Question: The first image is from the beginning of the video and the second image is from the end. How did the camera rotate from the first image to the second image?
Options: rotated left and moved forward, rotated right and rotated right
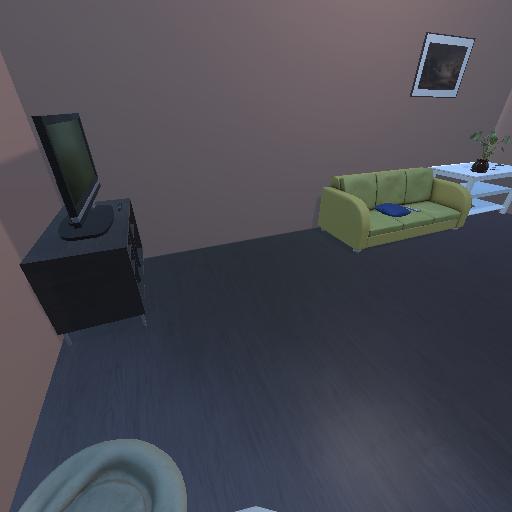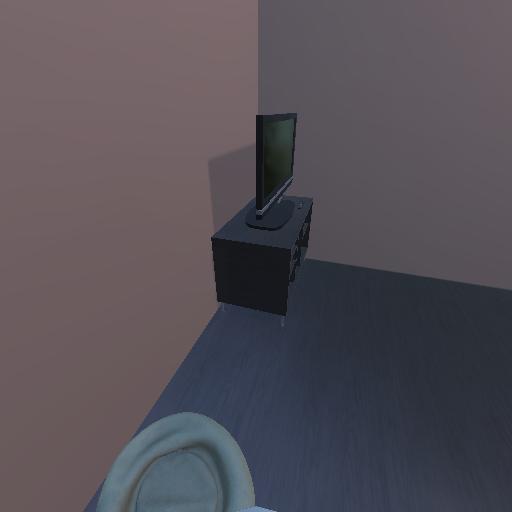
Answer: rotated left and moved forward